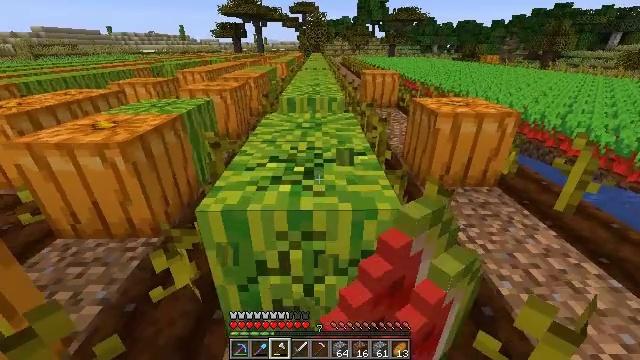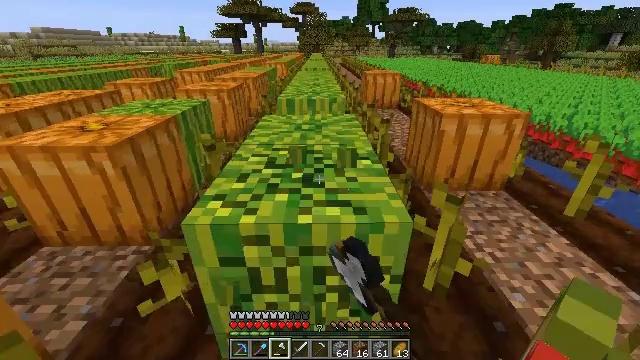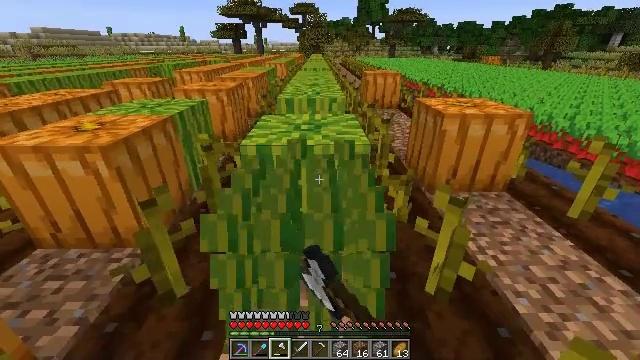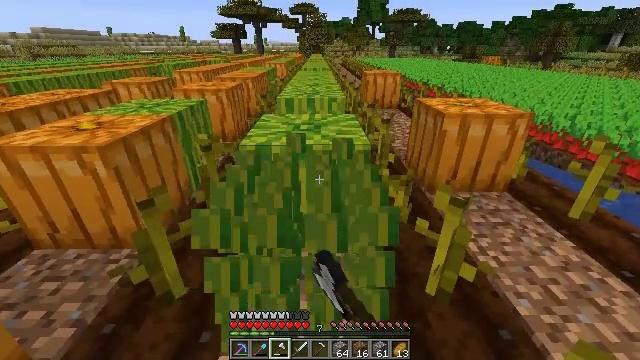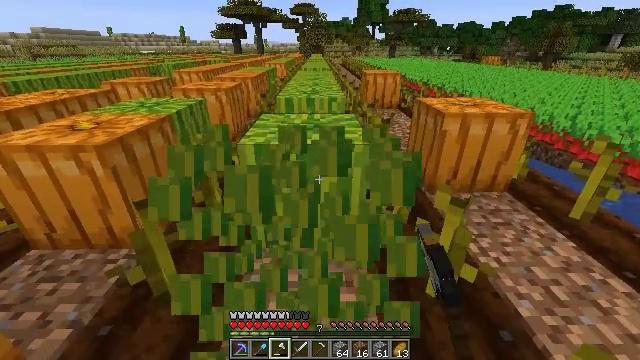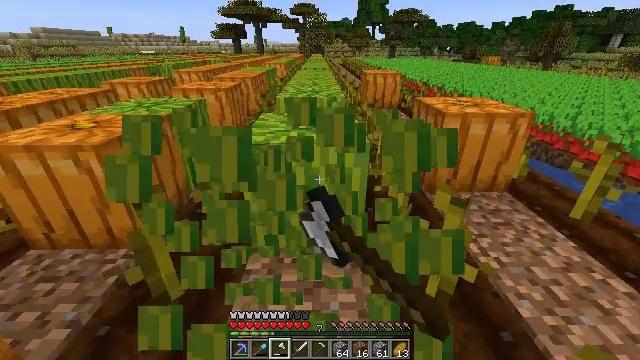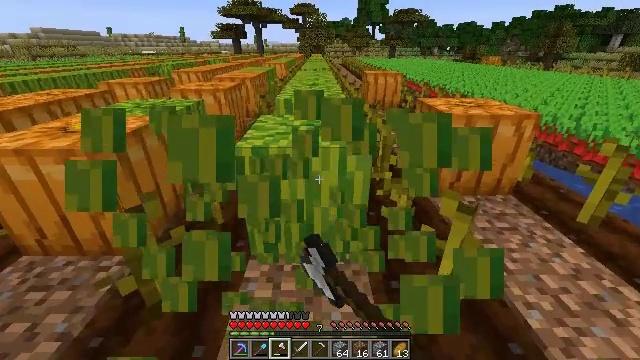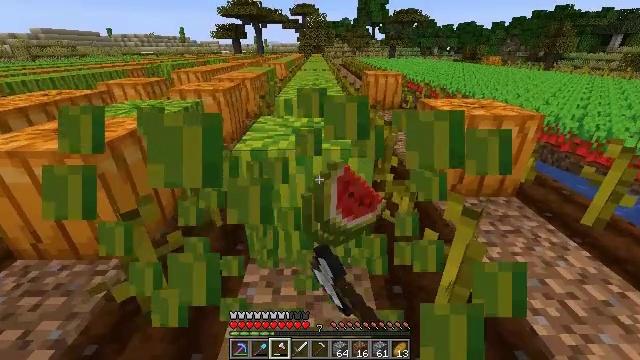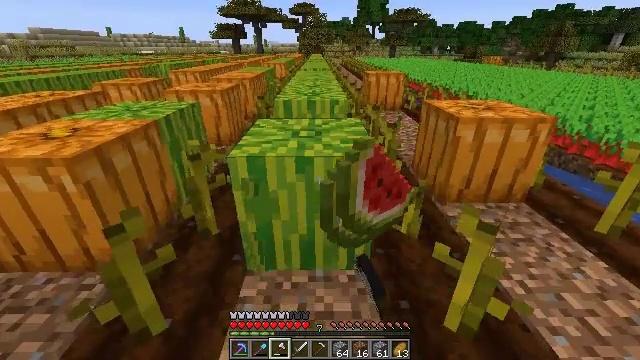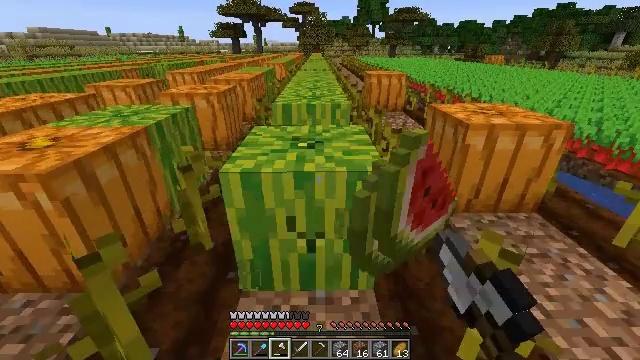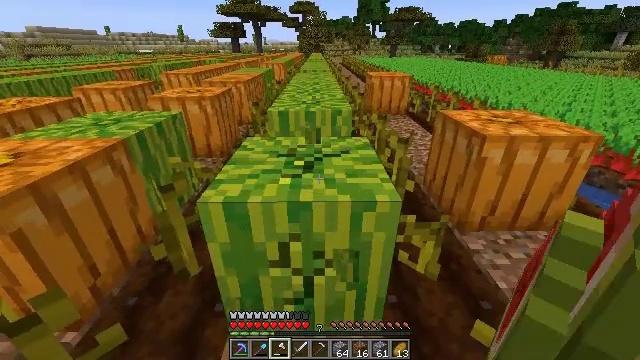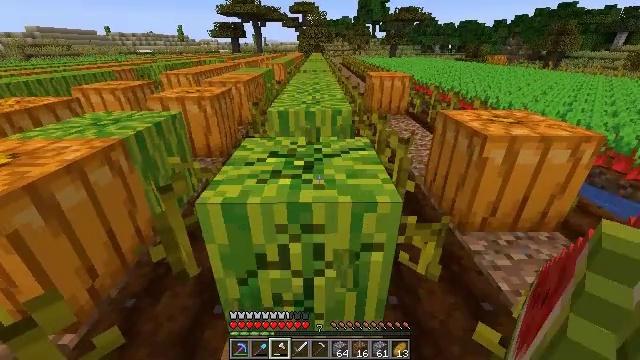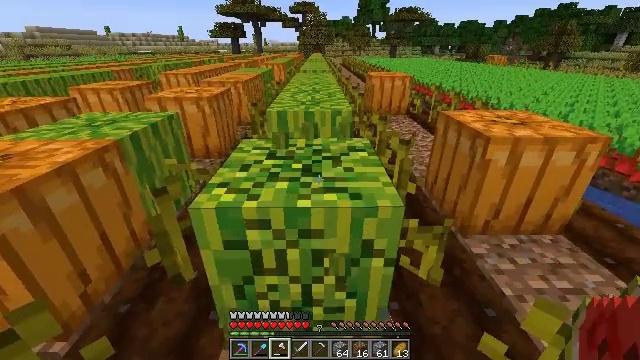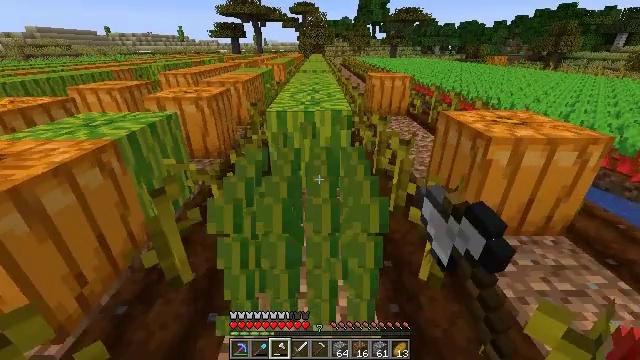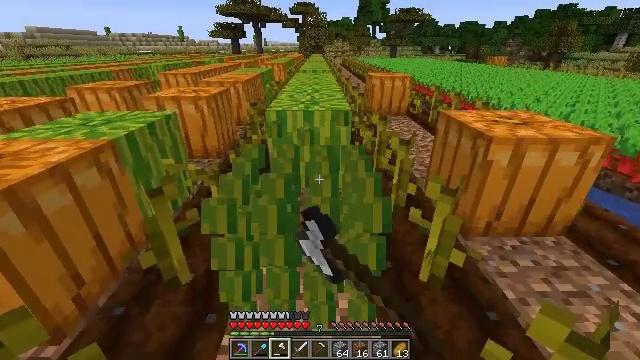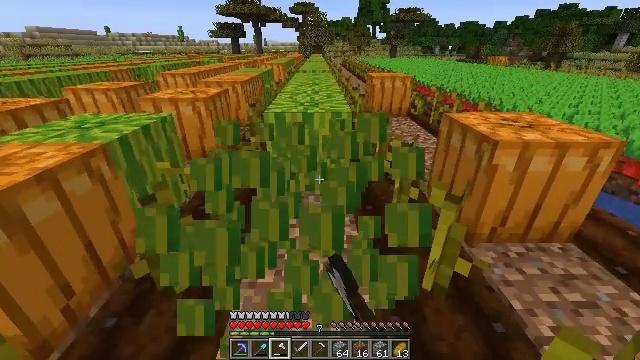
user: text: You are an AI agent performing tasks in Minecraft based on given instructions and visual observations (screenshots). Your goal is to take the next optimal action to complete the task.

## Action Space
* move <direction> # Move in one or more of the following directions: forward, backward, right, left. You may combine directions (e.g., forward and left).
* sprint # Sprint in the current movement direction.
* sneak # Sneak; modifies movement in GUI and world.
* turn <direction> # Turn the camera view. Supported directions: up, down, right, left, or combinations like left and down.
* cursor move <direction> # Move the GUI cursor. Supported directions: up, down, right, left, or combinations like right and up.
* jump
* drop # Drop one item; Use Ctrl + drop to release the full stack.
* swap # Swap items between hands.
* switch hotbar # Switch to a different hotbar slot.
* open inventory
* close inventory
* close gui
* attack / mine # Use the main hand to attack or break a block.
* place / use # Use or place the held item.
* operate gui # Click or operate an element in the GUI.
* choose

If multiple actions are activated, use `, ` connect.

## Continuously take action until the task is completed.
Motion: motion action
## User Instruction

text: Mine a melon block.
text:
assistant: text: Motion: attack / mine
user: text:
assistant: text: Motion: attack / mine
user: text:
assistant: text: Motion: attack / mine
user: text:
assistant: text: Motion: attack / mine
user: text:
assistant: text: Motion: attack / mine
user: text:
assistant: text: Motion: move forward, attack / mine
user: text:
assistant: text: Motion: move forward, attack / mine
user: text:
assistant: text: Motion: move forward, attack / mine
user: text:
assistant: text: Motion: move forward, attack / mine
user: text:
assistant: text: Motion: attack / mine
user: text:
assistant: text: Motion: attack / mine
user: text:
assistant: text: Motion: attack / mine
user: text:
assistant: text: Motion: attack / mine
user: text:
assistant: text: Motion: attack / mine
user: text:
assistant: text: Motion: move forward, attack / mine
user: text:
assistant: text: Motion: move forward, attack / mine
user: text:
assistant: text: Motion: move forward, attack / mine
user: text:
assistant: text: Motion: move forward, attack / mine
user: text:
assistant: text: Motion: move forward, attack / mine
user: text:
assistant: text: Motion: move forward, attack / mine
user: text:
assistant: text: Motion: move forward, attack / mine
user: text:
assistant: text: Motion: attack / mine
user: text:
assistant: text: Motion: attack / mine
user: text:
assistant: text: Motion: attack / mine
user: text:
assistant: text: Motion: attack / mine
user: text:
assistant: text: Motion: move forward, attack / mine
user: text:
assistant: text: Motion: move forward, attack / mine
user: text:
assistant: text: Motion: move forward, attack / mine
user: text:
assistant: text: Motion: attack / mine
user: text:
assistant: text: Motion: attack / mine